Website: macys
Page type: delivery-shipping
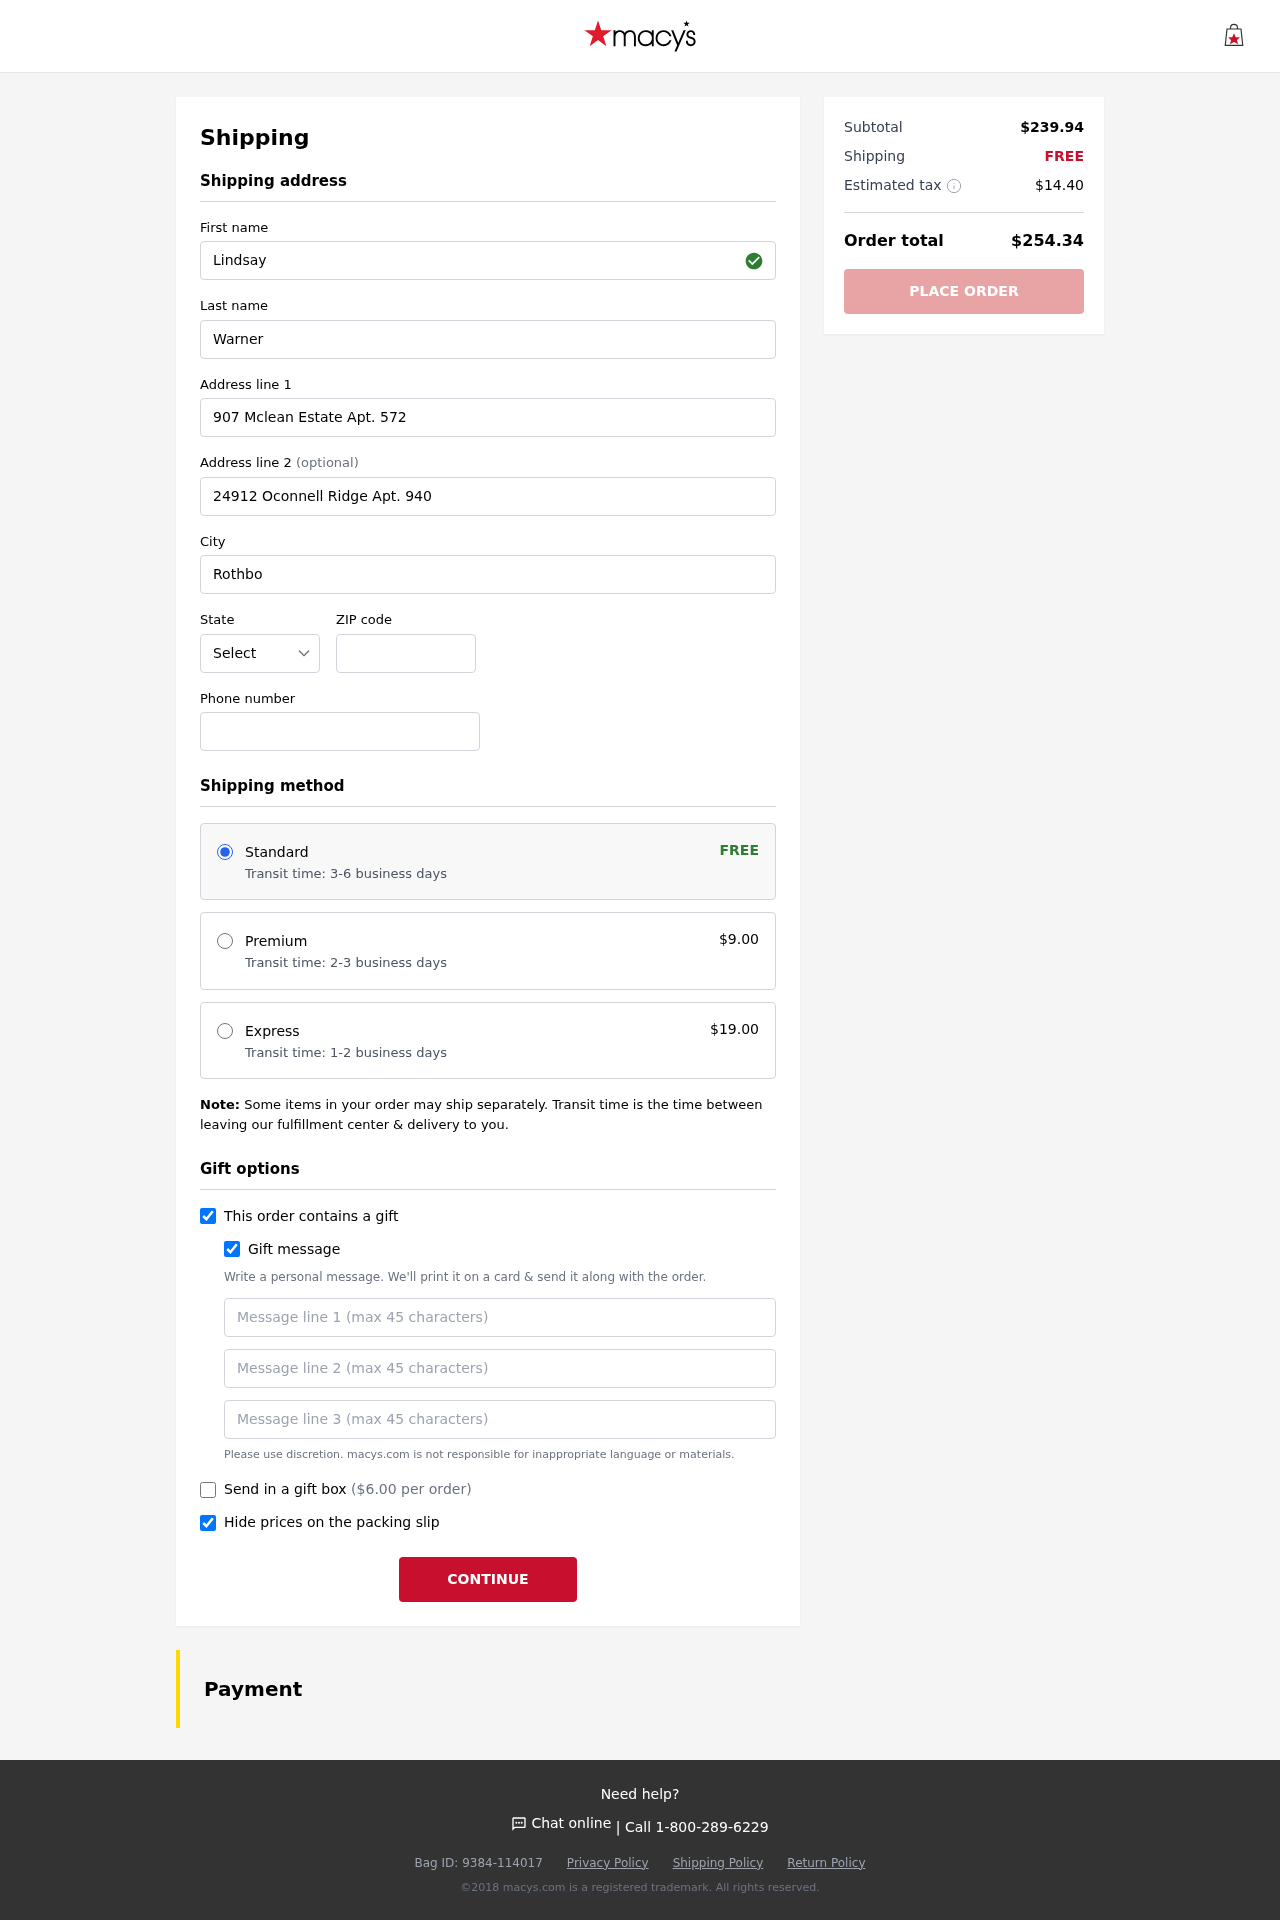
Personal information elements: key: PII_STATE_ABBR
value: AK
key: PII_FIRSTNAME
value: Lindsay
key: PII_LASTNAME
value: Warner
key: PII_STREET
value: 907 Mclean Estate Apt. 572
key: PII_STREET2
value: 24912 Oconnell Ridge Apt. 940
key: PII_CITY
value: Rothborough
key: PII_POSTCODE
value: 95513
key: PII_PHONE
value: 4532618390
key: PII_GIFT_MESSAGE
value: Happy Birthday, Antonio! I saw this beautiful bracelet and immediately thought of you—it’s perfect for adding a little shine to your style. Can’t wait to celebrate you today!  Lindsay
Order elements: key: ORDER_SHIPPING_STANDARD
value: Transit time: 3-6 business days
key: ORDER_SHIPPING_COST
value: FREE
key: ORDER_SHIPPING_PREMIUM
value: Transit time: 2-3 business days
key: ORDER_SHIPPING_PREMIUM_PRICE
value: $9.00
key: ORDER_SHIPPING_EXPRESS
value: Transit time: 1-2 business days
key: ORDER_SHIPPING_EXPRESS_PRICE
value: $19.00
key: ORDER_GIFT_BOX_PRICE
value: ($6.00 per order)
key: ORDER_SUBTOTAL
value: $239.94
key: ORDER_SHIPPING_COST2
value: FREE
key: ORDER_TAX
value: $14.40
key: ORDER_TOTAL
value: $254.34